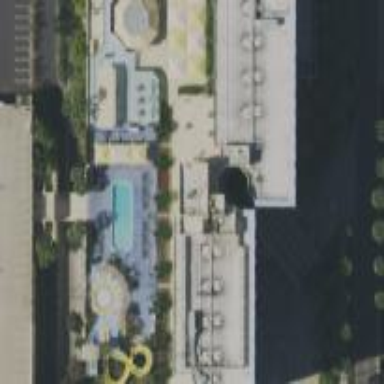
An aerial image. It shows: Hotel offering tourism services.